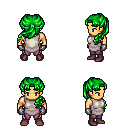
a pixel art fantasy rpg character, male body template, human, tanned skin, white tunic, magenta pants, green princess hairstyle, metal gloves, maroon shoes, four views (front, back, left, right), 2x2 character sprite sheet, small pixel art, hard edges, no anti-aliasing